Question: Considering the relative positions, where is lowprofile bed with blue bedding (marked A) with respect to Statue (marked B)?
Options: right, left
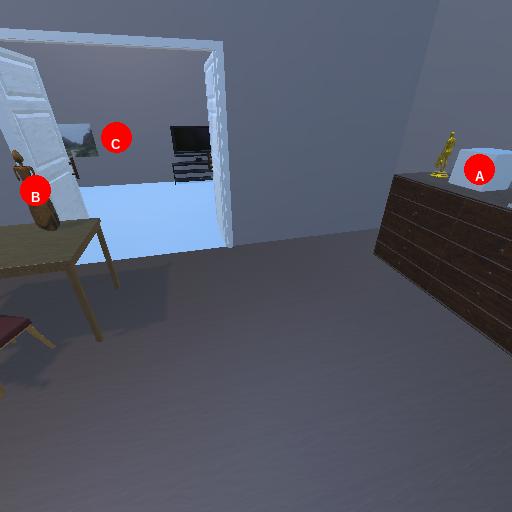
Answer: right